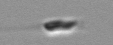
Label: flagellate_morphotype3